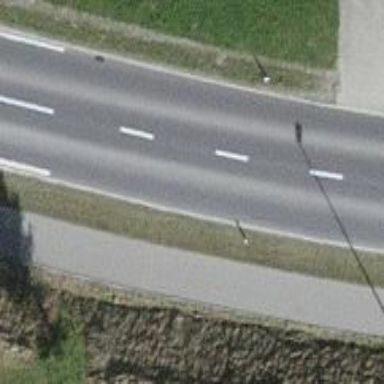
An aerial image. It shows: Secondary road.